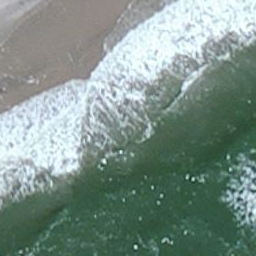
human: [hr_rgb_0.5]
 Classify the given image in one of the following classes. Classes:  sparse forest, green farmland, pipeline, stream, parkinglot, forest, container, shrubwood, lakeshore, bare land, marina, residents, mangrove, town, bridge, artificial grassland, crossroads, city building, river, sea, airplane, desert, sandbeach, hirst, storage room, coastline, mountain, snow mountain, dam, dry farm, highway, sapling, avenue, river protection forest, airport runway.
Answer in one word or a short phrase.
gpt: coastline